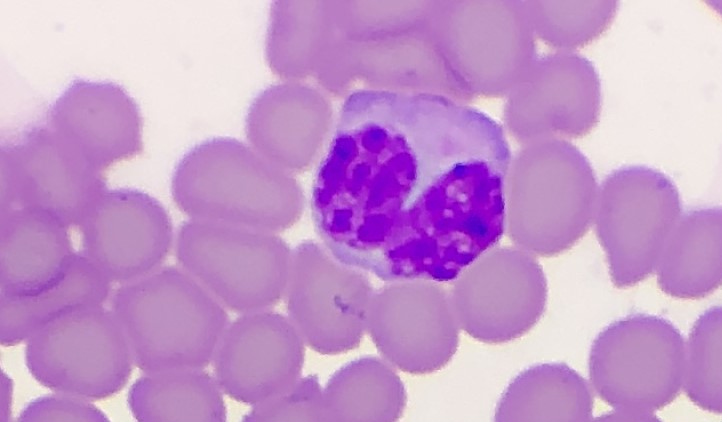
White blood cell type: Neutrophil